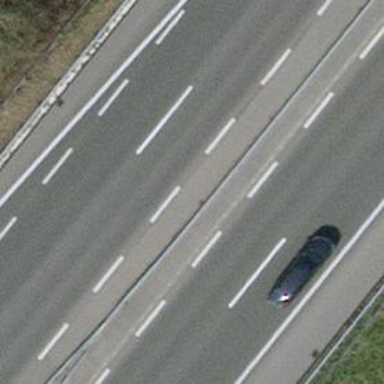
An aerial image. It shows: Asphalt motorway.